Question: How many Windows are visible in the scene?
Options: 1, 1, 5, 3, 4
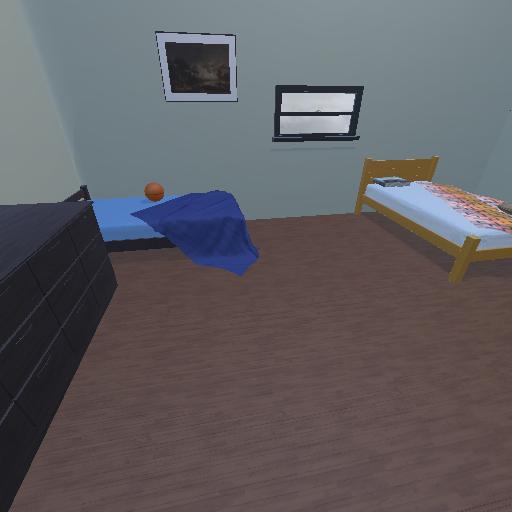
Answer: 1